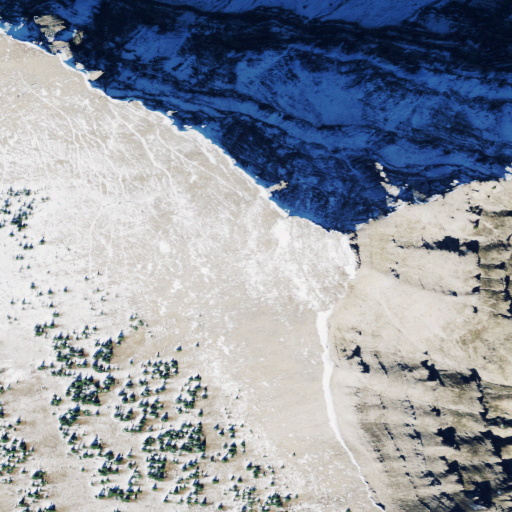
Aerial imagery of mountain in Montana named Trilobite Peak containing barren land, evergreen forest, grassland, and shrub